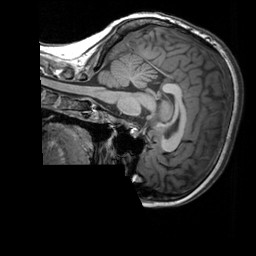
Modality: T1w
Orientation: sagittal
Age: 25
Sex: female
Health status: healthy
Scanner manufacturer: siemens
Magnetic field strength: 3 T
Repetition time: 2.3 s
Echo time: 0.00303 s